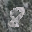
Label: 8